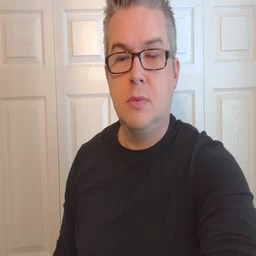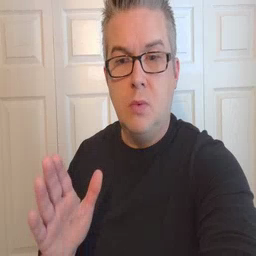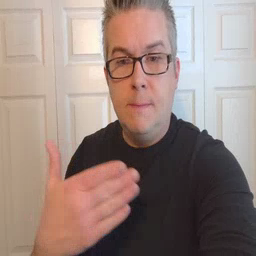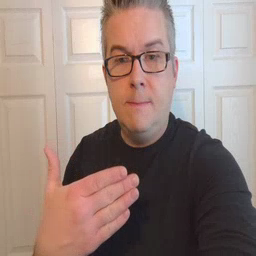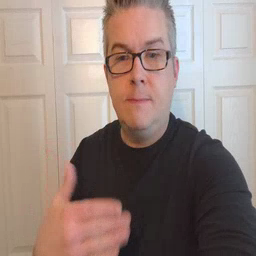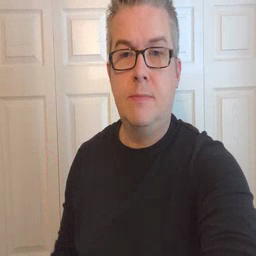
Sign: room